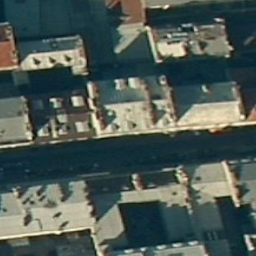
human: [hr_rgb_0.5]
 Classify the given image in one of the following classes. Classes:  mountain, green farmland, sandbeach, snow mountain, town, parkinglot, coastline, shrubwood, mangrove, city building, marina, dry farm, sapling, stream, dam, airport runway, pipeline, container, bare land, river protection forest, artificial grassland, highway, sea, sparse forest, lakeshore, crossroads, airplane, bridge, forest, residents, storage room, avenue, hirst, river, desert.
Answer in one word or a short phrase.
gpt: city building